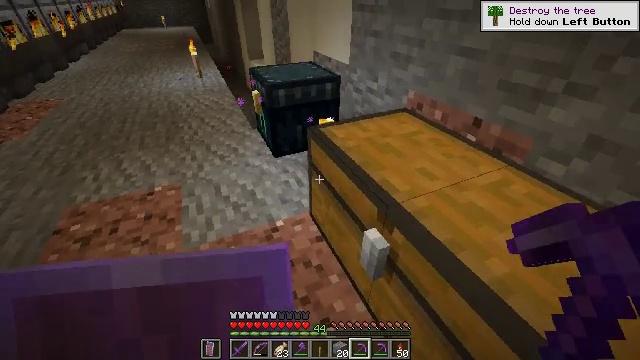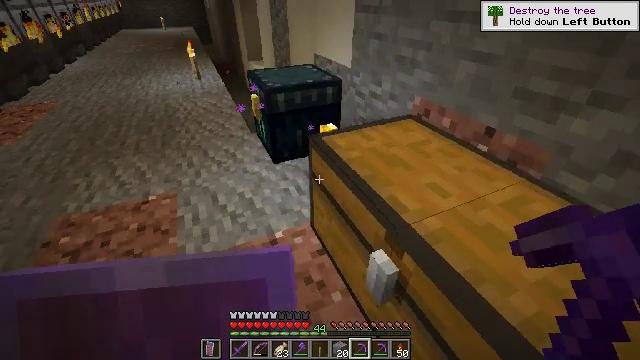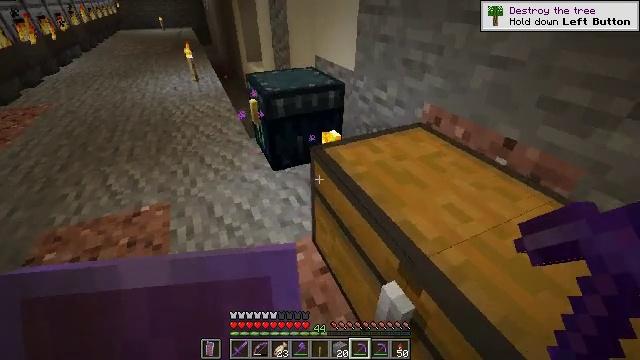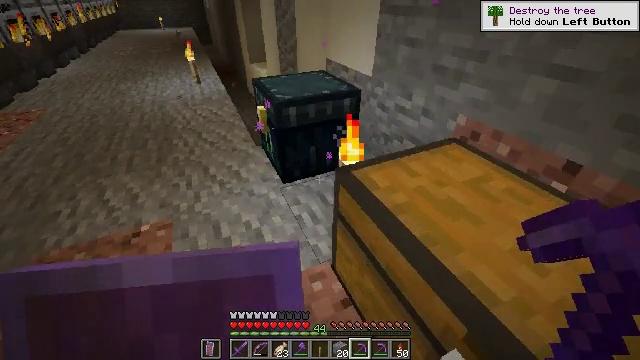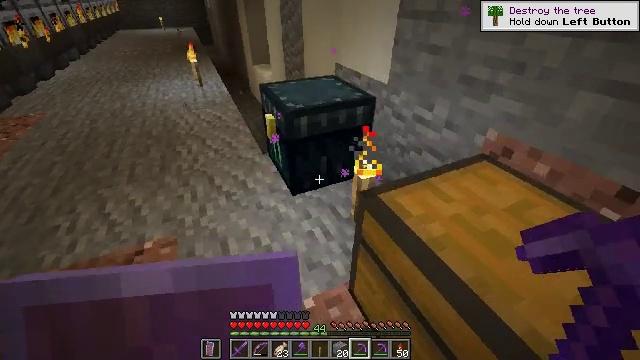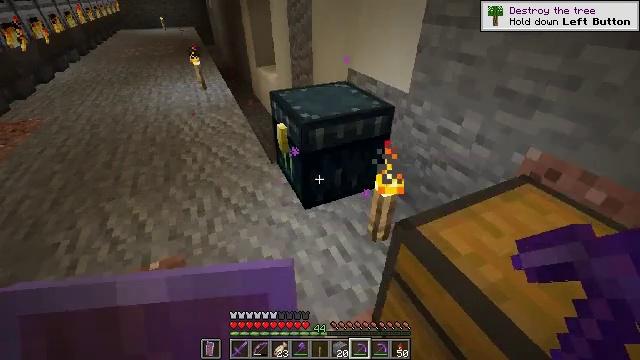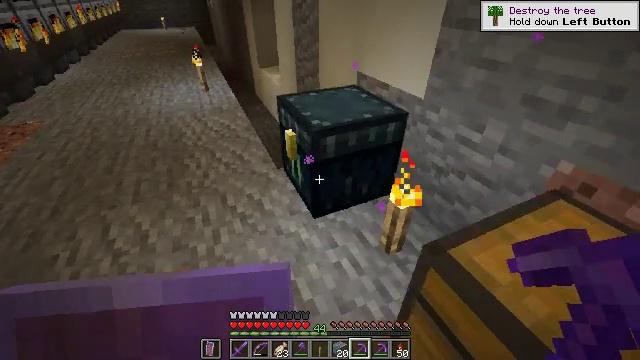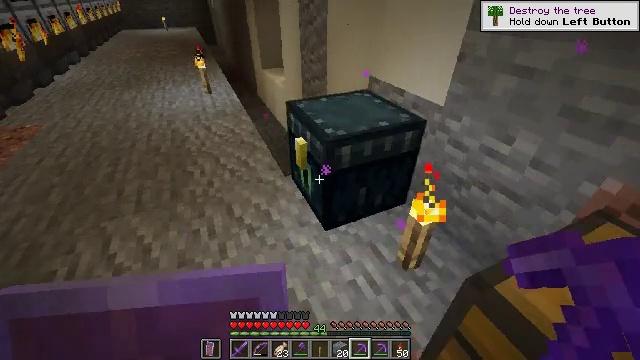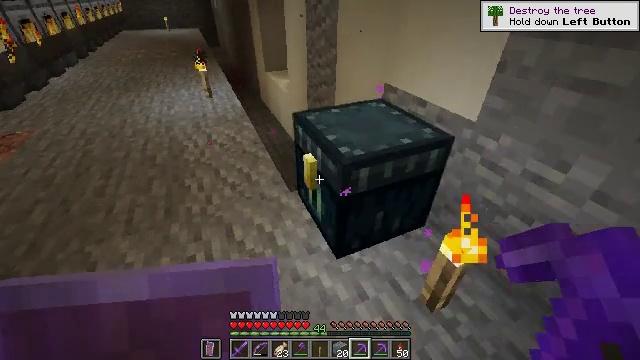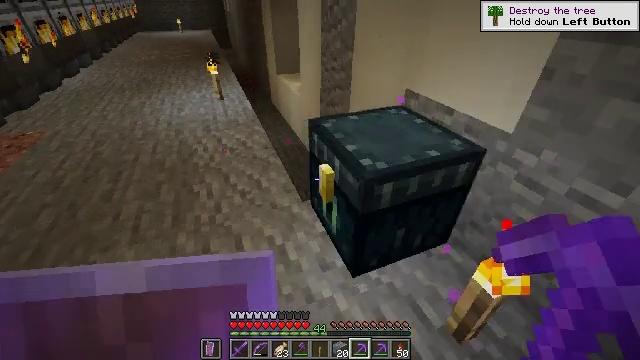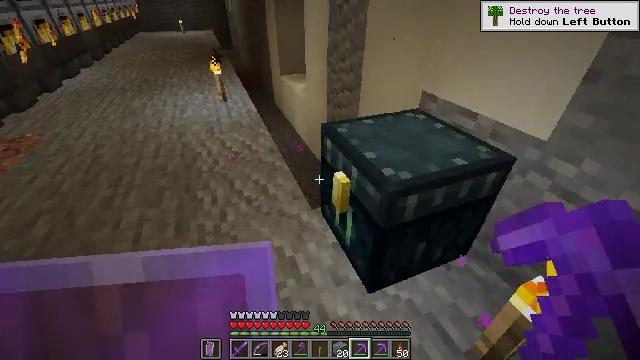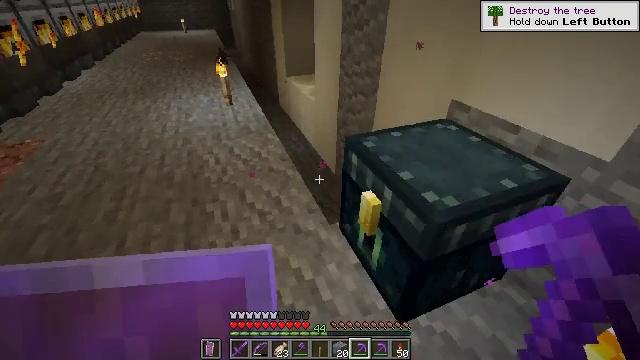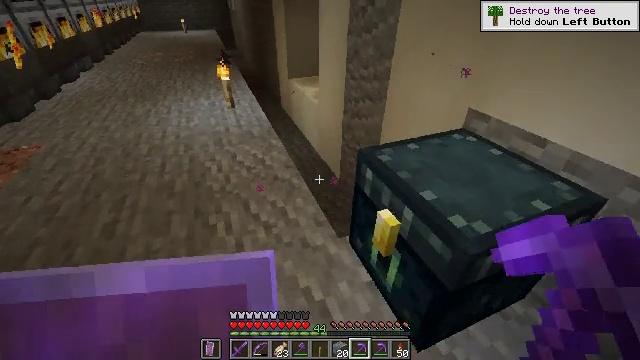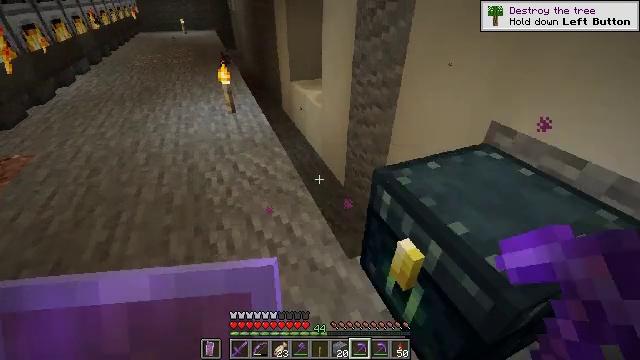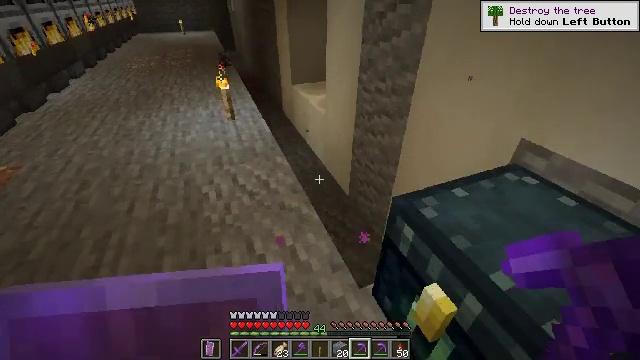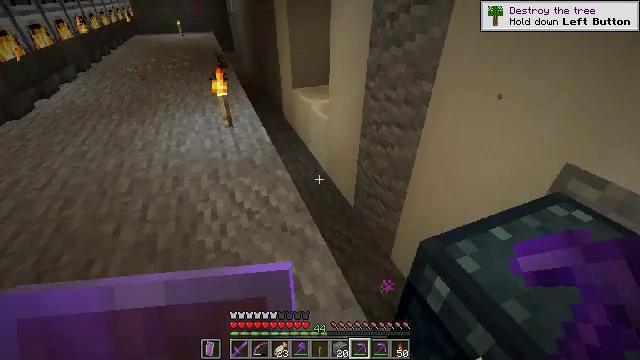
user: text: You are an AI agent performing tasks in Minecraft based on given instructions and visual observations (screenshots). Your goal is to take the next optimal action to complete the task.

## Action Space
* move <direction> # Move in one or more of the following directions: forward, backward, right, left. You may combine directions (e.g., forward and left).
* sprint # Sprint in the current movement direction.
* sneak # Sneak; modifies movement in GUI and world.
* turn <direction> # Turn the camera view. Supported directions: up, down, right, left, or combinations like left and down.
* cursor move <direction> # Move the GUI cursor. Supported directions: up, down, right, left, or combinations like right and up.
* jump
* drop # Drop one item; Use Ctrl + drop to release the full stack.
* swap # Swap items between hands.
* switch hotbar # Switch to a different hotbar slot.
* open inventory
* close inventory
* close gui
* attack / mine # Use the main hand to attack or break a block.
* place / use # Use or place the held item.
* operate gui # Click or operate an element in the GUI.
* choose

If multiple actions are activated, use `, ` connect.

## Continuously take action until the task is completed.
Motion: motion action
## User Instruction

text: craft item air
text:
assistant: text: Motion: move forward
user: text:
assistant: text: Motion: move forward and move left
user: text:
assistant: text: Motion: move forward and move left
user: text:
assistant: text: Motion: move forward and move left
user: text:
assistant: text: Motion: move forward and move left
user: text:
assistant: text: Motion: move forward and move left
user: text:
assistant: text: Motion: move forward
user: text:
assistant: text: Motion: move forward
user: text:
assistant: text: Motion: move forward and move left, turn left
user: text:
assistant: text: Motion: move forward and move left
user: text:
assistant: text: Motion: move forward and move left
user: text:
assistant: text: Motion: move forward
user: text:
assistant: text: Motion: move forward
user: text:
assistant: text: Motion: move forward
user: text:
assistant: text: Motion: move forward
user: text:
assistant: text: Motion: move forward
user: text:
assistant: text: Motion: move forward
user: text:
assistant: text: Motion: move forward
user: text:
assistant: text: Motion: move forward
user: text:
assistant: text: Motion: move forward, turn left
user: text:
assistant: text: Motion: move forward, turn left and up
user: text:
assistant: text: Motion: move forward, turn left and up
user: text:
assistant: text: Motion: move forward, turn left and up
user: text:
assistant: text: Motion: move forward, turn left
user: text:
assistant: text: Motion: move forward
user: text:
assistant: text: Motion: move forward
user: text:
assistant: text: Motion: move forward
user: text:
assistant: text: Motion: move forward
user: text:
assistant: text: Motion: move forward
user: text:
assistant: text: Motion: move forward, sprint